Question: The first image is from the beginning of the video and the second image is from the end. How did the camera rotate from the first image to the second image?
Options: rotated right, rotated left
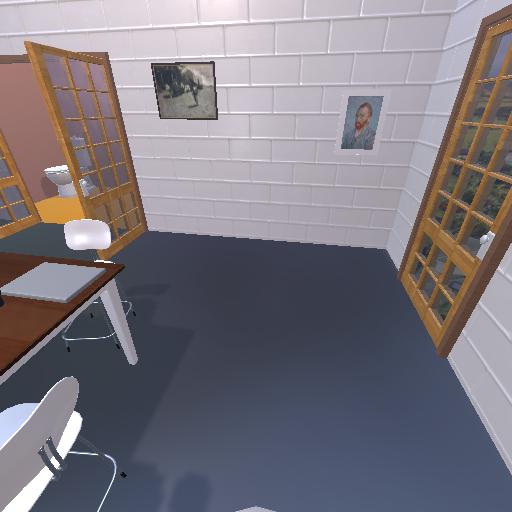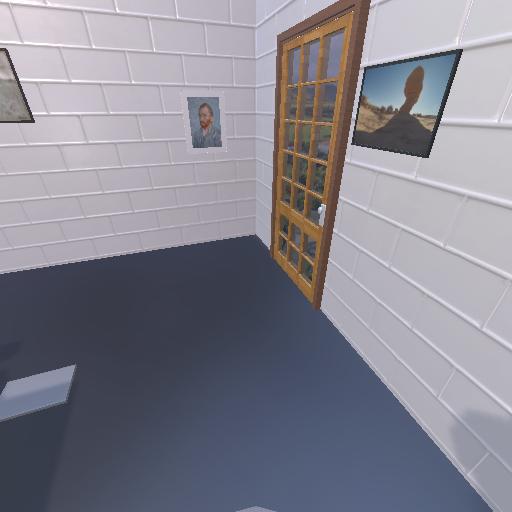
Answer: rotated right